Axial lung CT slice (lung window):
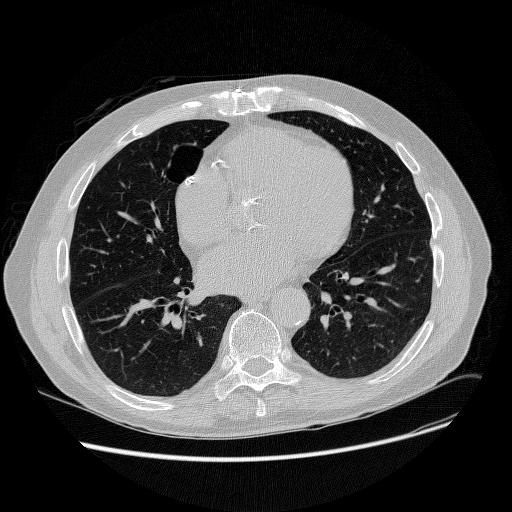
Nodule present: no